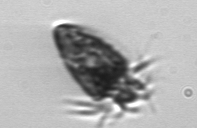
Label: Strombidium_tintinnodes